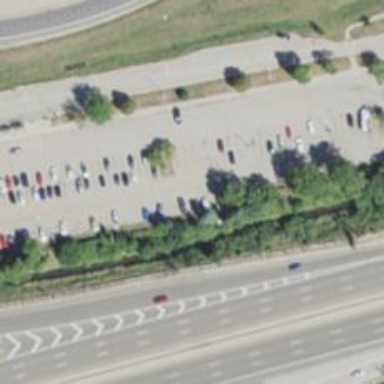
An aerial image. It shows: Paved parking area with park and ride facility.